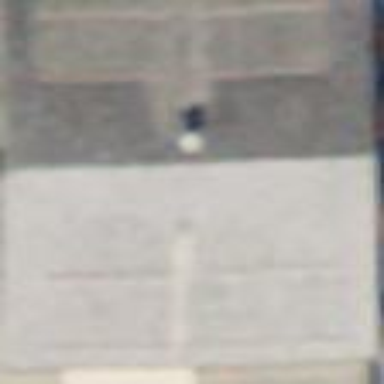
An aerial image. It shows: Building with tile roof.